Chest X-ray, PA view. Patient: 56 years old, sex M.
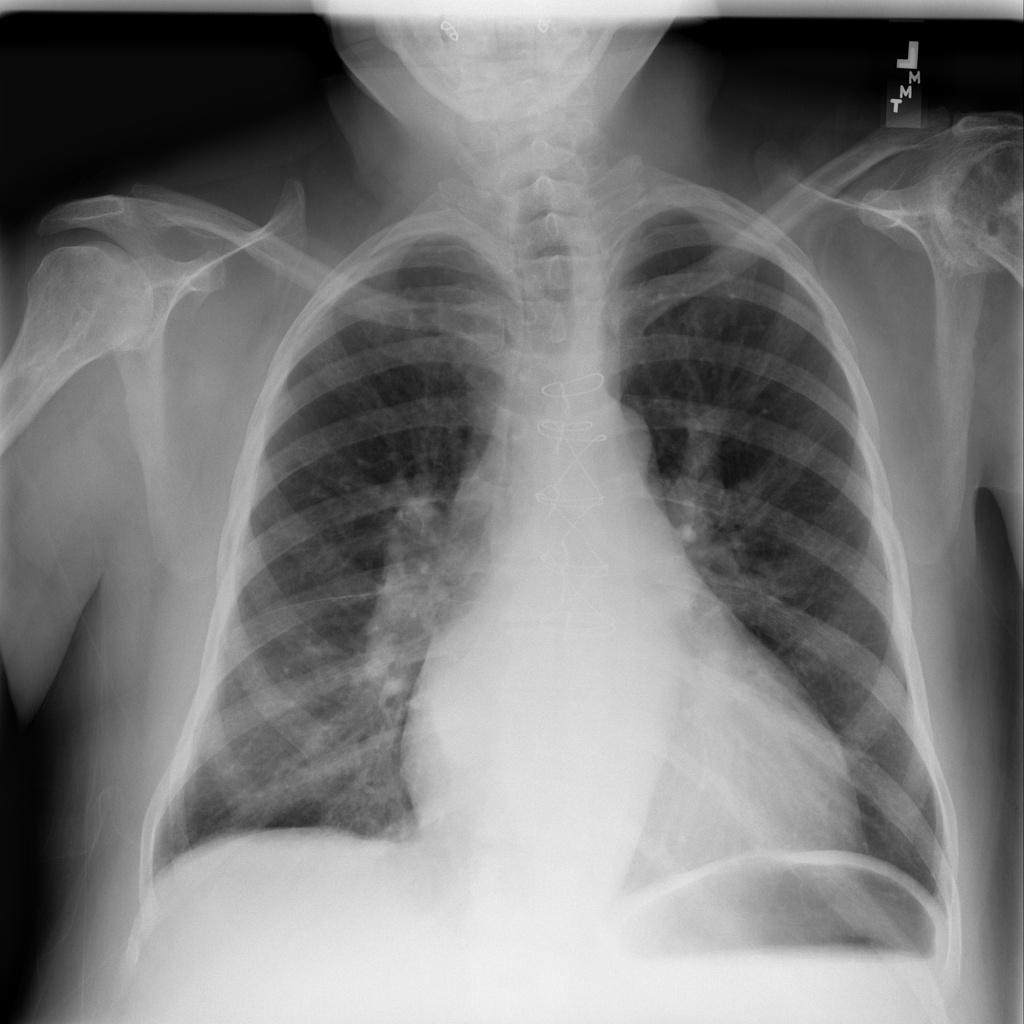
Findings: No Finding